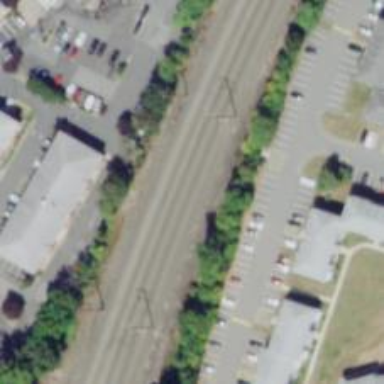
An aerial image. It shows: Railway with electrified contact lines.